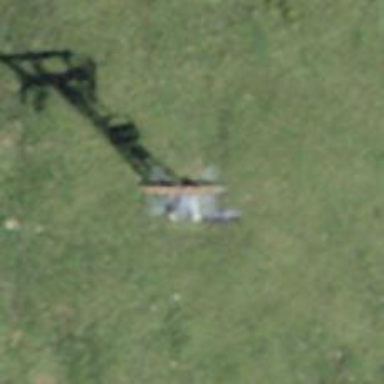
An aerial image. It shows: Pylon for aerialway.